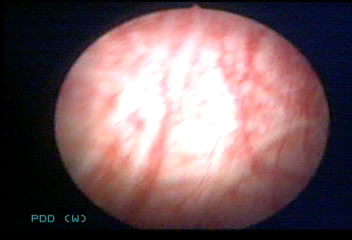
Modality: WLC
Class: Normal mucosa
Bladder cancer association: No